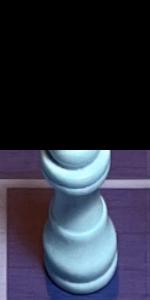
Label: King_White